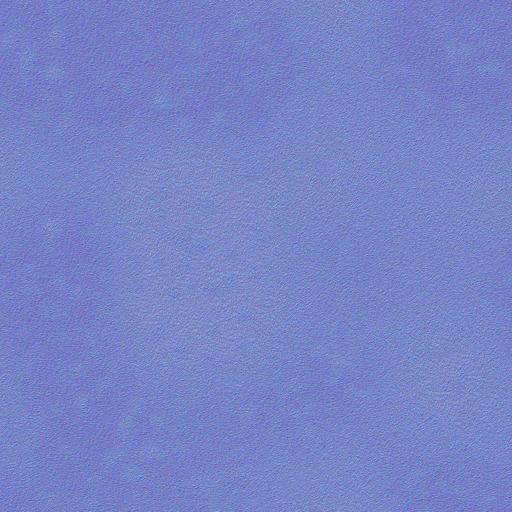
blue carpet checker dark square